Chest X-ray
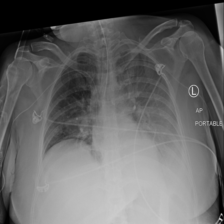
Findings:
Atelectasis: negative
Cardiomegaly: negative
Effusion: negative
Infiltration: negative
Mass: negative
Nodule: negative
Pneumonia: negative
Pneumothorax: negative
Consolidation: positive
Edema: negative
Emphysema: negative
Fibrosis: negative
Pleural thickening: negative
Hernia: negative